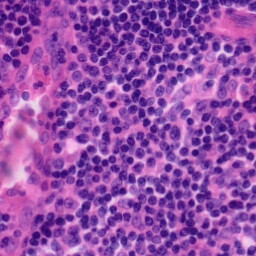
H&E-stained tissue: Tonsil